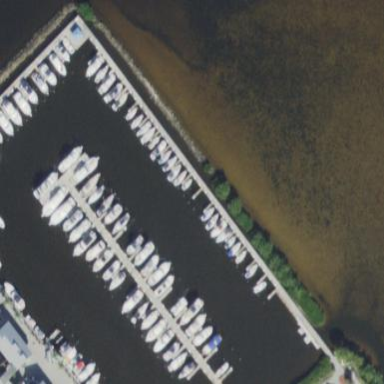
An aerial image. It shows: Marina area for leisure land.